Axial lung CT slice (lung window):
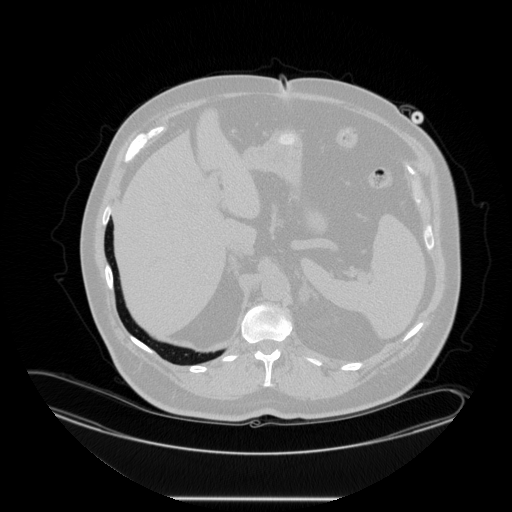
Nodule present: no